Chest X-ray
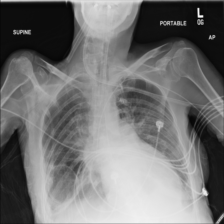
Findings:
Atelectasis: negative
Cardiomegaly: negative
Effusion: negative
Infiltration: negative
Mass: negative
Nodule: negative
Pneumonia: negative
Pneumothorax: negative
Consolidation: negative
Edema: negative
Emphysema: negative
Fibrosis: negative
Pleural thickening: negative
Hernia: negative